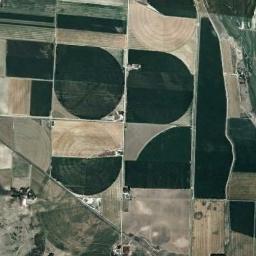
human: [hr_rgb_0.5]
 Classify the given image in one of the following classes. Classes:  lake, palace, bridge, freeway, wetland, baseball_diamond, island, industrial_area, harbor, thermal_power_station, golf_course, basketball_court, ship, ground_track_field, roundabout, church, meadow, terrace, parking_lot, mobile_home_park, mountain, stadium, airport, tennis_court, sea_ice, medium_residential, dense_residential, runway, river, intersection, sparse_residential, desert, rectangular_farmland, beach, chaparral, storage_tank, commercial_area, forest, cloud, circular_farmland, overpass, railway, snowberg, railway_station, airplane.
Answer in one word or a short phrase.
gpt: circular_farmland